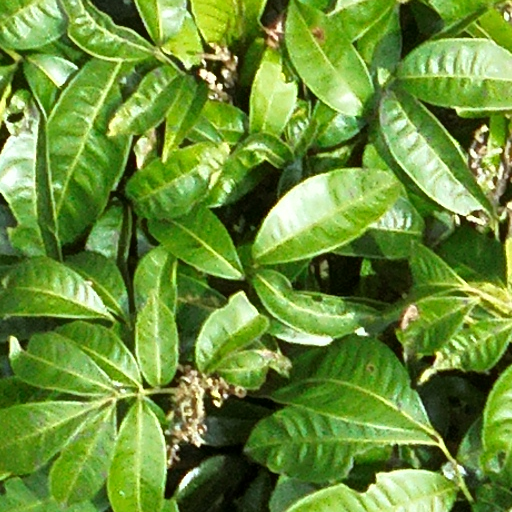
Species: Trichilia tuberculata
GBIF accepted scientific name: Trichilia tuberculata
Crown area (m\u00b2): 52.025